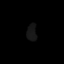
Tissue: lung
Cell type: Epithelial cells
Senescence score: 0.2398
Nuclear area (px): 154
Mean DAPI intensity: 22.435